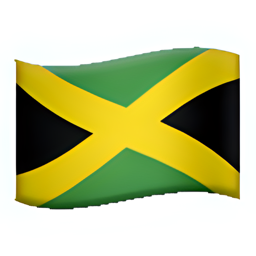
Name: flag for jamaica
Emoji: 🇯🇲
Group: Flags
Sub-group: country-flag